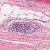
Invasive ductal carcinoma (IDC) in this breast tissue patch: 0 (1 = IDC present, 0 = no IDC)